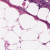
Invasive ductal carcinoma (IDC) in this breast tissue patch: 1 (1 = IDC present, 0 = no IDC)